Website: home-depot
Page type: billing-address
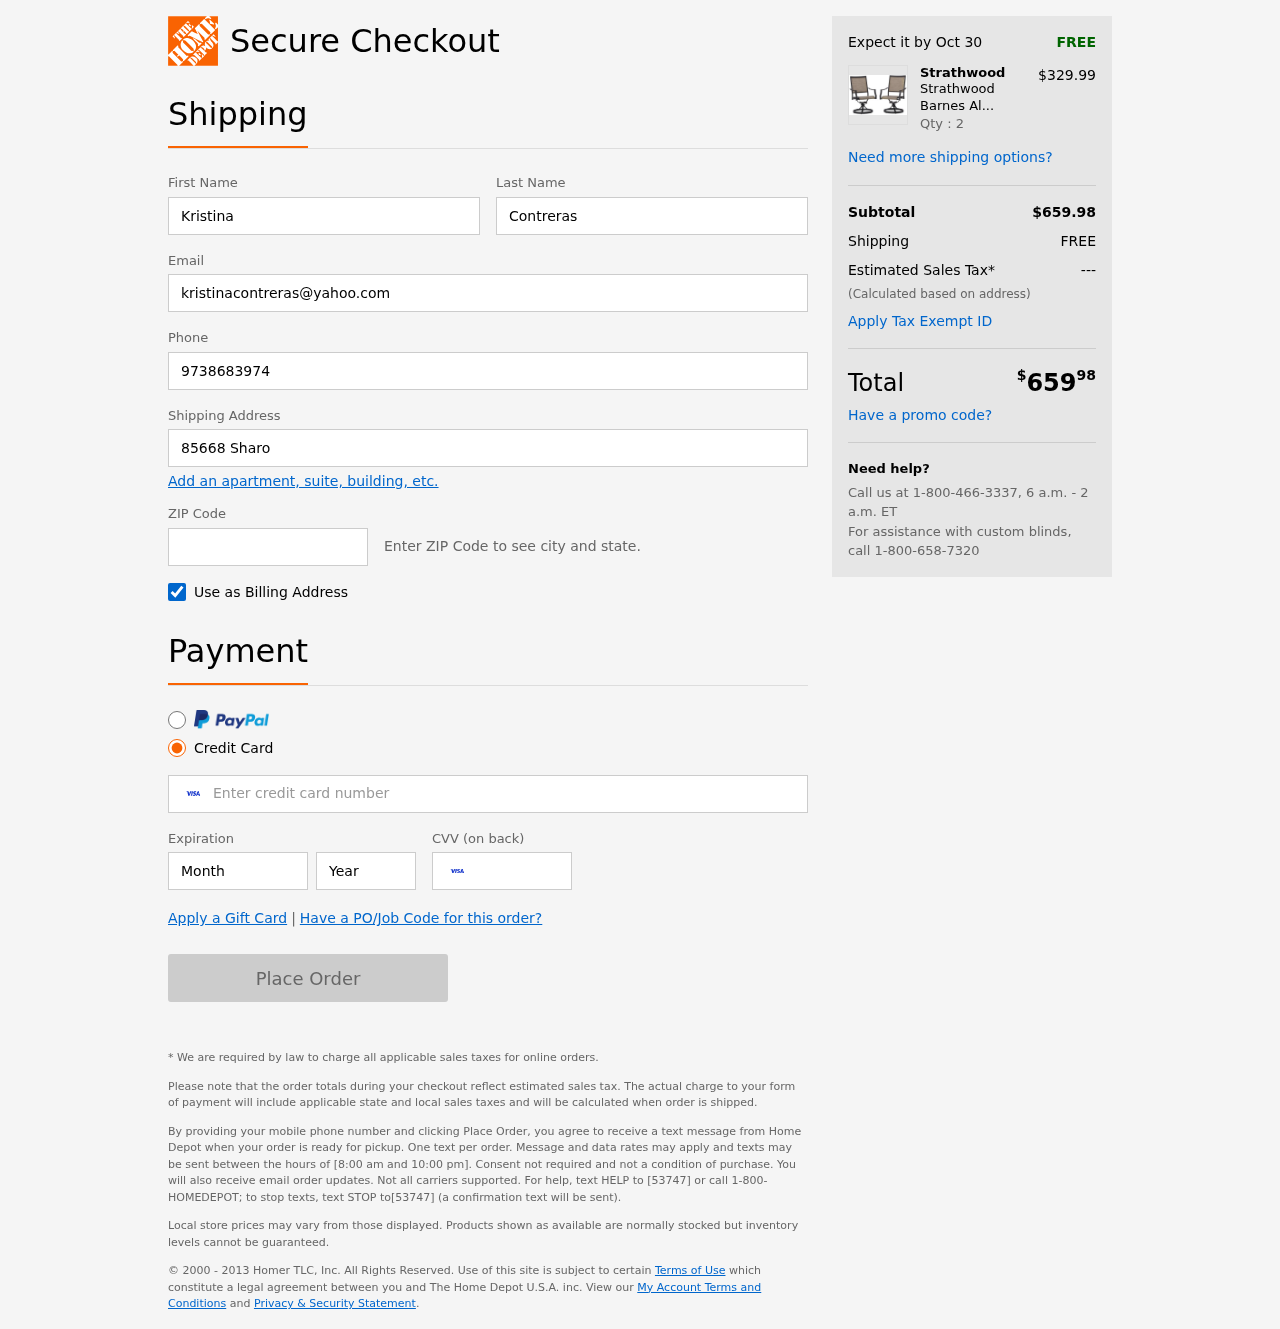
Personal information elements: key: PII_FIRSTNAME
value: Kristina
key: PII_LASTNAME
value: Contreras
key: PII_EMAIL
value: kristinacontreras@yahoo.com
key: PII_PHONE
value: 9738683974
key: PII_STREET
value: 85668 Sharon Extension
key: PII_POSTCODE
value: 45027
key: PII_CARD_NUMBER
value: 4358 8596 7468 3478
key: PII_CARD_EXPIRY_MONTH
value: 11
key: PII_CARD_CVV
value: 230
Product elements: key: PRODUCT1_BRAND
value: Strathwood
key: PRODUCT1_NAME
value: Strathwood Barnes Aluminum Swivel Rocker Chair, Set of 2
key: PRODUCT1_PRICE
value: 329.99
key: PRODUCT1_QUANTITY
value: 2
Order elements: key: ORDER_DELIVERY_DATE
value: Oct 30
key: ORDER_SUBTOTAL
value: $659.98
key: ORDER_SHIPPING_COST
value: FREE
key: ORDER_TAX
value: ---
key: ORDER_TOTAL2
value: $65998